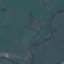
Land use / land cover class: Pasture